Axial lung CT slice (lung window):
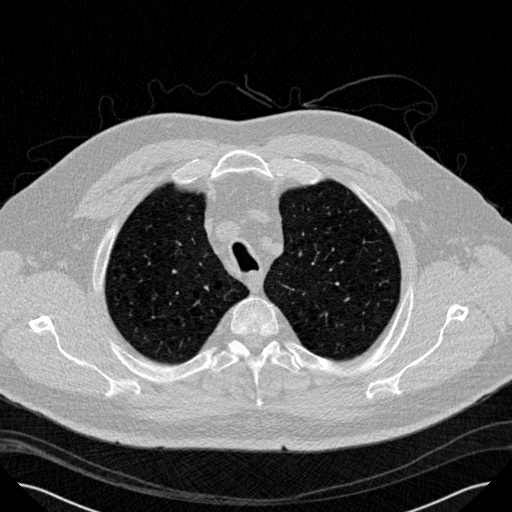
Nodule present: no